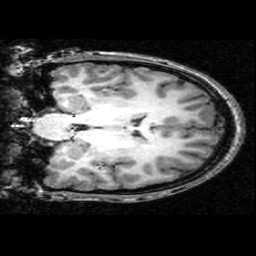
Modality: T1w
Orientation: coronal
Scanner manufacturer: ge
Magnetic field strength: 3 T
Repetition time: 0.01222 s
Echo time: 0.005176 s